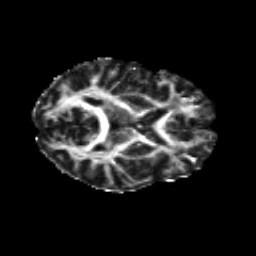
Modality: FA
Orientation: axial
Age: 29
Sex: male
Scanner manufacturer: siemens
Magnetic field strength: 3 T
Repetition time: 8.8 s
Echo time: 0.085 s